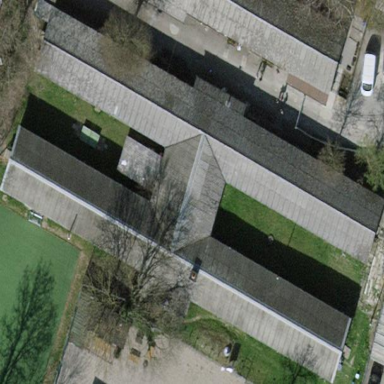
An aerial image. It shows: Building with pitched roof.